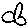
Label: circle